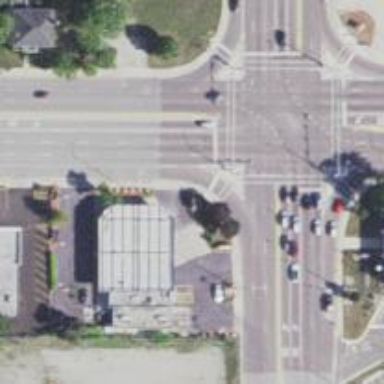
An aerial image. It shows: Footway that serves as traffic island.